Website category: auto
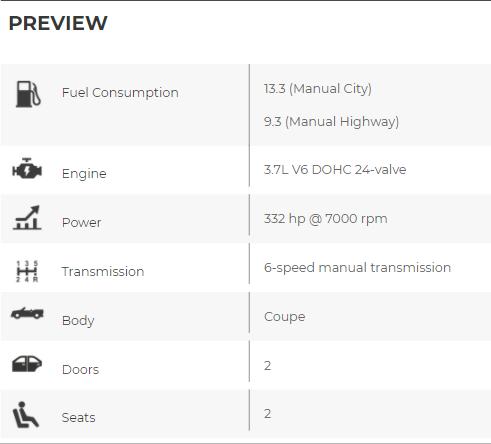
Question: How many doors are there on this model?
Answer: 2

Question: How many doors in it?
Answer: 2

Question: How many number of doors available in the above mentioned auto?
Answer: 2

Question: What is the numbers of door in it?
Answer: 2

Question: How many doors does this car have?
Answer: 2

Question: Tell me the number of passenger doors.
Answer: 2

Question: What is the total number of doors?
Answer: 2

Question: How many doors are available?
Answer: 2

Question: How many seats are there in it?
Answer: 2

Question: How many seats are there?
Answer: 2

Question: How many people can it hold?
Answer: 2

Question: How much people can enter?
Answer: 2

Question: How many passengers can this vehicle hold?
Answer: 2

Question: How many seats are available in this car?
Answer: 2

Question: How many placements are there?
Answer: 2

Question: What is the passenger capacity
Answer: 2

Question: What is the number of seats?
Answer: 2

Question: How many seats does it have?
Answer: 2

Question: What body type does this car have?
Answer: Coupe

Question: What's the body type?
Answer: Coupe

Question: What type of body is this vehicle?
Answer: Coupe

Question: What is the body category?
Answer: Coupe

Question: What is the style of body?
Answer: Coupe

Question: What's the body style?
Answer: Coupe

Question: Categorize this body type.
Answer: Coupe

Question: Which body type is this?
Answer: Coupe

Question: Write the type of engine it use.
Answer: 3.7L V6 DOHC 24-valve

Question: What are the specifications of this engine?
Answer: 3.7L V6 DOHC 24-valve

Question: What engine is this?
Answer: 3.7L V6 DOHC 24-valve

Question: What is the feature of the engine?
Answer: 3.7L V6 DOHC 24-valve

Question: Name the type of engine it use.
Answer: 3.7L V6 DOHC 24-valve

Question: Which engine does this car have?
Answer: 3.7L V6 DOHC 24-valve

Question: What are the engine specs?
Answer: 3.7L V6 DOHC 24-valve

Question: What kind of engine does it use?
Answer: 3.7L V6 DOHC 24-valve

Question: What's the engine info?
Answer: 3.7L V6 DOHC 24-valve

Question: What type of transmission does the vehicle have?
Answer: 6-speed manual transmission

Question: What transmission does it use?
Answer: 6-speed manual transmission

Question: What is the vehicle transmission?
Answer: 6-speed manual transmission

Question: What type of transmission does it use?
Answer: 6-speed manual transmission

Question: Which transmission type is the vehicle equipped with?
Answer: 6-speed manual transmission

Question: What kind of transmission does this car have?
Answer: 6-speed manual transmission

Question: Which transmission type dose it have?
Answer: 6-speed manual transmission

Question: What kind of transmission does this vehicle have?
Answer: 6-speed manual transmission

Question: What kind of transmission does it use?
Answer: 6-speed manual transmission

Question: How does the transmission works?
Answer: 6-speed manual transmission

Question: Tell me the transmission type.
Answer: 6-speed manual transmission

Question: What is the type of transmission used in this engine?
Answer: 6-speed manual transmission

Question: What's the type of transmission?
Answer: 6-speed manual transmission

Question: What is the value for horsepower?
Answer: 332 hp @ 7000 rpm

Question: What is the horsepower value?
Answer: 332 hp @ 7000 rpm

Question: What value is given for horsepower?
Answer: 332 hp @ 7000 rpm

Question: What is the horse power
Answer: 332 hp @ 7000 rpm

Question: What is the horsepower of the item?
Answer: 332 hp @ 7000 rpm

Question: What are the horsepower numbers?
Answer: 332 hp @ 7000 rpm

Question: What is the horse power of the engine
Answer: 332 hp @ 7000 rpm

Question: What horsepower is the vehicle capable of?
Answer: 332 hp @ 7000 rpm

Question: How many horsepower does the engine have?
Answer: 332 hp @ 7000 rpm

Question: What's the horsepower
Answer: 332 hp @ 7000 rpm

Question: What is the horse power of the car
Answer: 332 hp @ 7000 rpm

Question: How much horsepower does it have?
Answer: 332 hp @ 7000 rpm

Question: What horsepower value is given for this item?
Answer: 332 hp @ 7000 rpm

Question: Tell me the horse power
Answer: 332 hp @ 7000 rpm

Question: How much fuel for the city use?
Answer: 13.3 (Manual City)

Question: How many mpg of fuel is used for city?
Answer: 13.3 (Manual City)